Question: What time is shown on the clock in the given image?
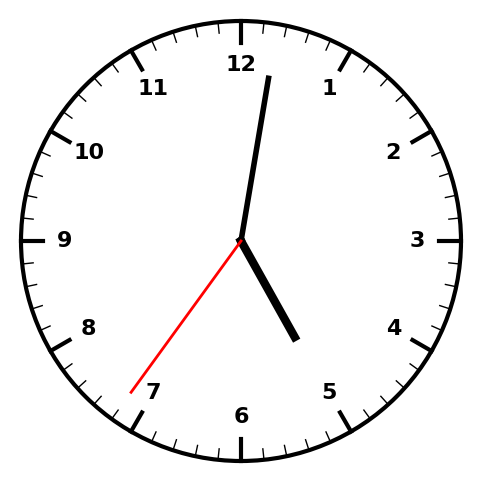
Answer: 05:01:36